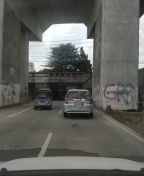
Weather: cloudy
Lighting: day
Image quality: slightly poor
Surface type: driving surface
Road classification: primary
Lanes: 1
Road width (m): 5
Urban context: urban centre
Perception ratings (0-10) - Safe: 1.31, Lively: 3.79, Beautiful: 0.55, Boring: 5.6, Depressing: 3.08, Wealthy: 0.7